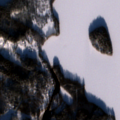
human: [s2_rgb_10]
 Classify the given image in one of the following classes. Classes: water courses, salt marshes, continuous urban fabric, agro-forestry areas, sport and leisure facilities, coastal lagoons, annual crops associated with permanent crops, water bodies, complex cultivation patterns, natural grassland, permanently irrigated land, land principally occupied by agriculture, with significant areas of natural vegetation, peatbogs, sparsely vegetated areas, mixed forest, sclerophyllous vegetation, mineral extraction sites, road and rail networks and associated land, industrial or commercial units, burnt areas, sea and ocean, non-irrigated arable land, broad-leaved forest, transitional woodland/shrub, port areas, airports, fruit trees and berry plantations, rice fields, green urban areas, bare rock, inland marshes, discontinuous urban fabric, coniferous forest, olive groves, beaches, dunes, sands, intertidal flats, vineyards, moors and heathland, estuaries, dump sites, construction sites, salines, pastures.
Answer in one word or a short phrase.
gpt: sport and leisure facilities, coniferous forest, water bodies